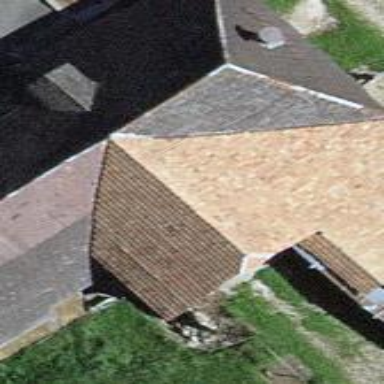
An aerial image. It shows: Farm building.